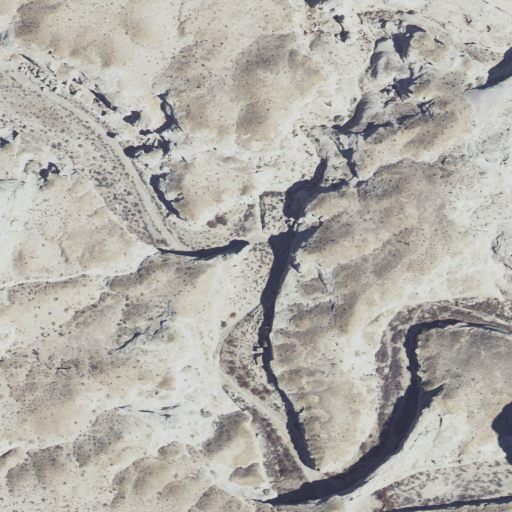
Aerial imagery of valley in Utah named Wiregrass Canyon containing shrub and barren land